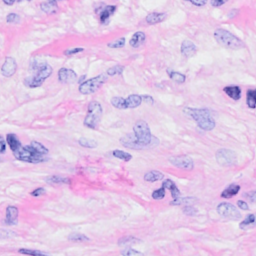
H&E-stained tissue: Breast